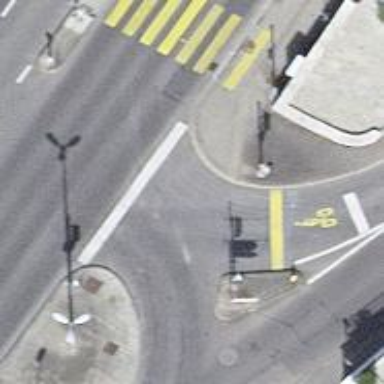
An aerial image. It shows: Road with traffic signals.